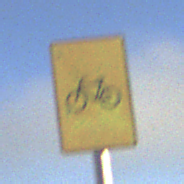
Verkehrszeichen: RadverkehrOhnePfeilsymbol
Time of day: SunriseSunset
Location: Outdoor (Nature)
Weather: PartlyCloudy
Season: NotSpecified
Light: Natural